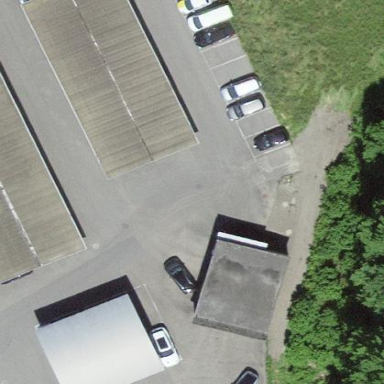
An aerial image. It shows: View of roof of building.